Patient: sex M, age 30
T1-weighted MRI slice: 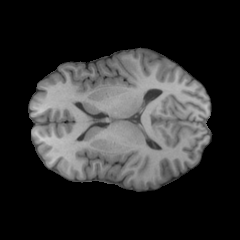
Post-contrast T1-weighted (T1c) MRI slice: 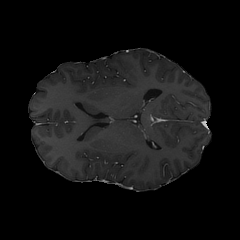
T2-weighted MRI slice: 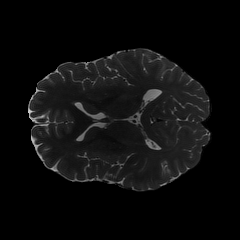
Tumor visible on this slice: no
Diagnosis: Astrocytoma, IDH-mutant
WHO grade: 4